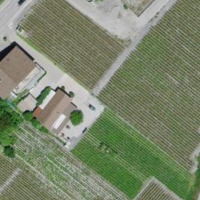
EUNIS habitat code: 40
Species observed at this site:
Juglans regia